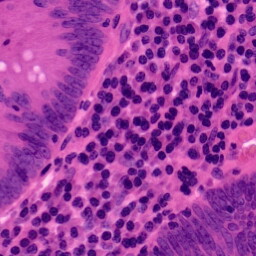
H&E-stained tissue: Colon